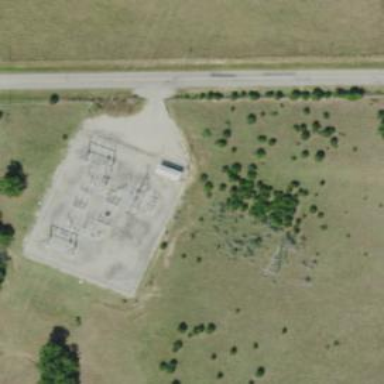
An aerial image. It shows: Power substation.